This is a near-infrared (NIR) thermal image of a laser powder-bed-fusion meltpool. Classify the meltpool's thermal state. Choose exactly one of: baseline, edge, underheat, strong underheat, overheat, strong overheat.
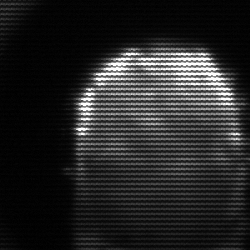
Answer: baseline